Question: He
Currently I am creating a rails 4 application and the styling is done via bootstrap 3. Now I like to add tabs on one of my models show pages (datasets, see below). This works like charm for content that comes from the database even if the content is inserted into a non active tab of bootstrap. However with content generated and inserted by javascript modules there is the problem that it only works when the tab is active on page load. This is true for multiple javascript generated contents (jcloud, gmaps4rails). For example I use gmaps4rails where the builder inserts a google map with a polygon into the datasets show page. This works good if the tab is active on load. If it is inactive the map looks like in the image below. What am I doing wrong?
'''
.page-header
= link_to datasets_path, :class => 'btn btn-default' do
%span.glyphicon.glyphicon-list-alt
Back
= link_to edit_dataset_path(@dataset), :class => 'btn btn-primary' do
%span.glyphicon.glyphicon-pencil
Edit
%h1 Show dataset
%dl.dl-horizontal
- unless @dataset.instance.name.blank?
%dt Instance name:
%dd= @dataset.instance.name
- unless @dataset.url.blank?
%dt Dataset URL:
%dd= link_to "#{@dataset.url}", @dataset.url
- unless @dataset.title.blank?
%dt Dataset title:
%dd= @dataset.title
- unless @dataset.abstract.blank?
%dt Dataset abstract:
%dd= @dataset.abstract
- unless @dataset.sampling_description.blank?
%dt Sampling description:
%dd= @dataset.sampling_description
- unless @dataset.geographic_description.blank?
%dt Geographic description:
%dd= @dataset.geographic_description
- unless @dataset.tags.blank?
%dt Tags:
%dd= @dataset.tags
%br
.row-fluid
.span8
%ul.nav.nav-tabs
%li
%a{"data-target" => "#maptab", "data-toggle" => "tab", href: "#maptab"} Map
%li.active
%a{"data-target" => "#wordcloudtab", "data-toggle" => "tab", href: "#wordcloudtab"} Wordcloud
%li
%a{"data-target" => "#datatab", "data-toggle" => "tab", href: "#datatab"} Data
.tab-content
#maptab.tab-pane.face-in
#printmap
#wordcloudtab.tab-pane.active
#printwordcloud
#datatab.tab-pane
%br
- unless @dataset.columns.blank?
.table-responsive
%table.table.table-striped.table-hover
%thead
%tr
%th Header
%th Definition
%th
%th
%th
%tbody
- @dataset.columns.each do |column|
%tr
%td= column.header
%td= column.definition
%td= link_to 'Show', column, :class => "btn btn-sm btn-default"
%td= link_to 'Edit', edit_column_path(column), :class => "btn btn-sm btn-default"
%td= link_to 'Destroy', column, :data => { confirm: 'Are you sure?' }, :method => :delete, :class => "btn btn-sm btn-danger"
'''
'''
:javascript
jQuery(function($) {
var handler = Gmaps.build('Google');
handler.buildMap({ internal: {id: 'printmap'}}, function(){
var polygons = handler.addPolygons(#{@bounding_box.to_json},
{
"strokeColor": "#FF0000"
}
);
handler.bounds.extendWith(polygons);
handler.fitMapToBounds();
handler.getMap().setZoom(8);
});
$(window).resize(function () {
var h = $(window).height(),
offsetTop = 60; // Calculate the top offset
$('#printmap').css('height', (h - offsetTop));
}).resize();
$(window).resize(function () {
var h = $(window).height(),
offsetTop = 60; // Calculate the top offset
$('#printwordcloud').css('height', (h - offsetTop));
}).resize();
var word_array = #{@wordcloud}
$(function() {
$("#printwordcloud").jQCloud(word_array);
});
});
'''

I added a "on click" action to the tab elements and wrapped the javascript code
to be called on click into functions.
'''
.row-fluid
.span8
%ul.nav.nav-tabs
%li.active
%a{"data-target" => "#datatab", "data-toggle" => "tab", href: "#datatab"} Data
%li
%a{"data-target" => "#maptab", "data-toggle" => "tab", href: "#maptab", onclick: "buildMap()"} Map
%li
%a{"data-target" => "#wordcloudtab", "data-toggle" => "tab", href: "#wordcloudtab", onclick: "buildWordCloud()"} Wordcloud
.tab-content
'''
'''
function buildMap() {
var handler = Gmaps.build('Google');
handler.buildMap({ internal: {id: 'printmap'}}, function(){
var polygons = handler.addPolygons(#{@bounding_box.to_json},
{
"strokeColor": "#FF0000"
}
);
handler.bounds.extendWith(polygons);
handler.fitMapToBounds();
handler.getMap().setZoom(8);
});
}
'''
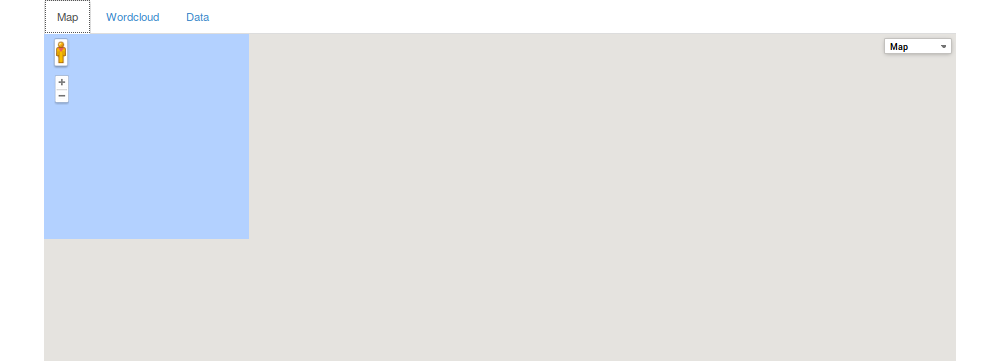
Answer: Its a known issue with js tabs do:
'''
$(map_li_selector).one('click', function(){ createMap(); })
'''